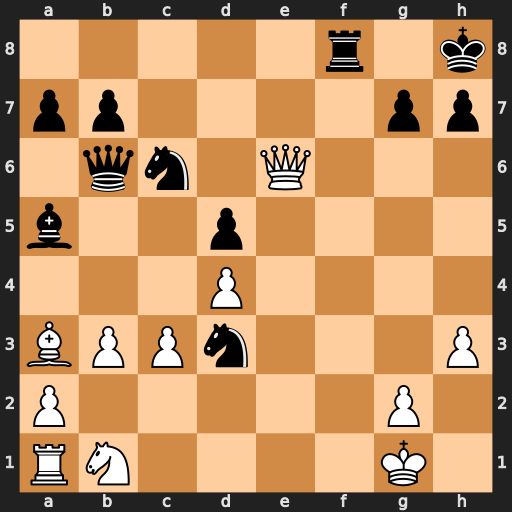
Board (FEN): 5r1k/pp4pp/1qn1Q3/b2p4/3P4/BPPn3P/P5P1/RN4K1
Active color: w
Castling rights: -
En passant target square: -
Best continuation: Bxf8 Nxd4 Bxg7+